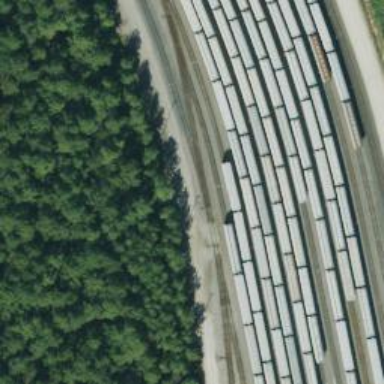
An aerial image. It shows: Railway spur service.